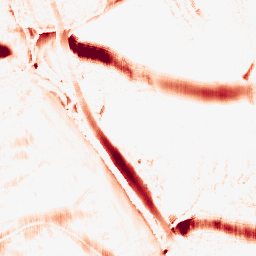
Category: morphological
Decomposition family: morphological_ellipse
Decomposition parameters: operation: opening
width: 30
height: 10
Upsampling method: fft_zeropad
Upsampling parameters: scale: 4
Upsampling scale: 4